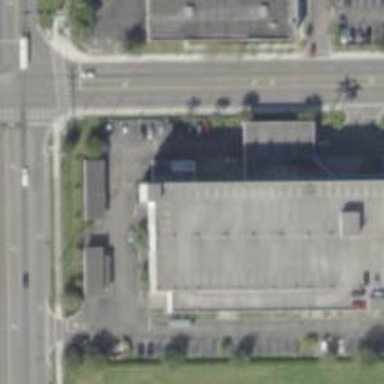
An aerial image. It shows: Building that houses car shop.